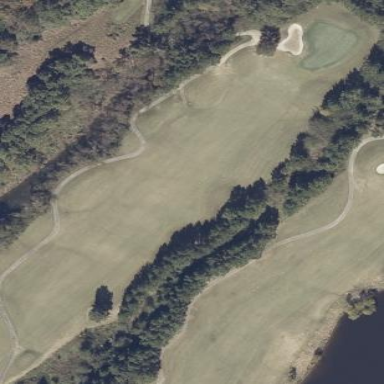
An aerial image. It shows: Rough grass area on golf course.